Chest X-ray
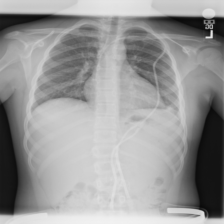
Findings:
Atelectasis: negative
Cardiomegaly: negative
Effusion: negative
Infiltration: negative
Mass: negative
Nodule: negative
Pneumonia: negative
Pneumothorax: negative
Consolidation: negative
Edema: negative
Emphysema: negative
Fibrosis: negative
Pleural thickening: negative
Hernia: negative